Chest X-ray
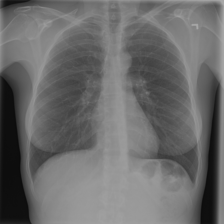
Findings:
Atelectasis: negative
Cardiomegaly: negative
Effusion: negative
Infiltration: positive
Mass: negative
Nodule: negative
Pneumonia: negative
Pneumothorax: negative
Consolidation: negative
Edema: negative
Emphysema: negative
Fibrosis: negative
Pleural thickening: negative
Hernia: negative